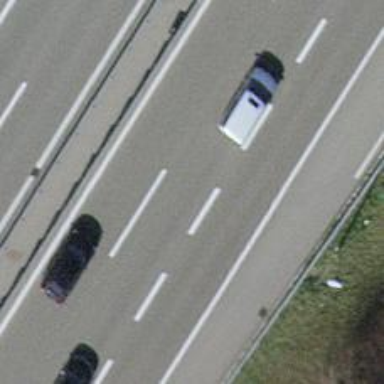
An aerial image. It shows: Motorway junction.